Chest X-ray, PA view. Patient: 13 years old, sex M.
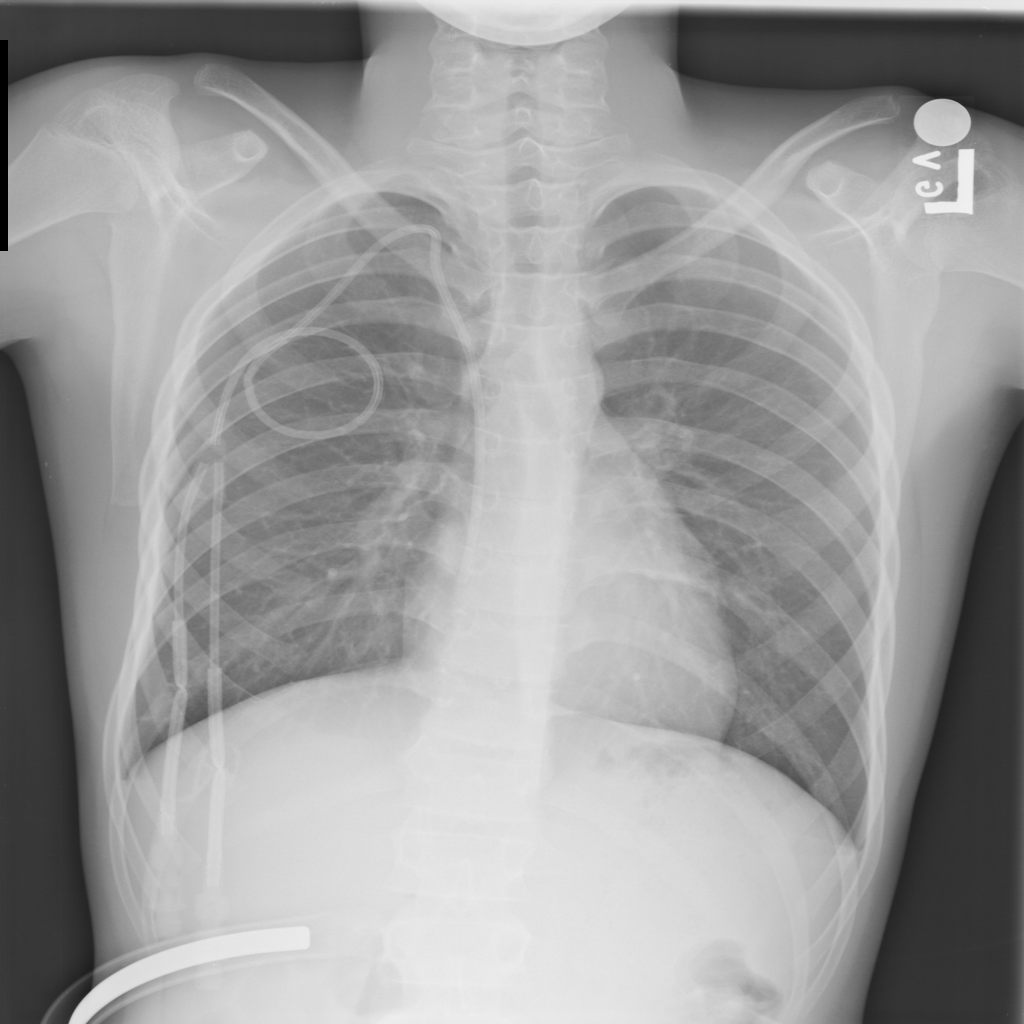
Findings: No Finding